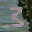
Label: 3